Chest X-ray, AP view. Patient: 33 years old, sex M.
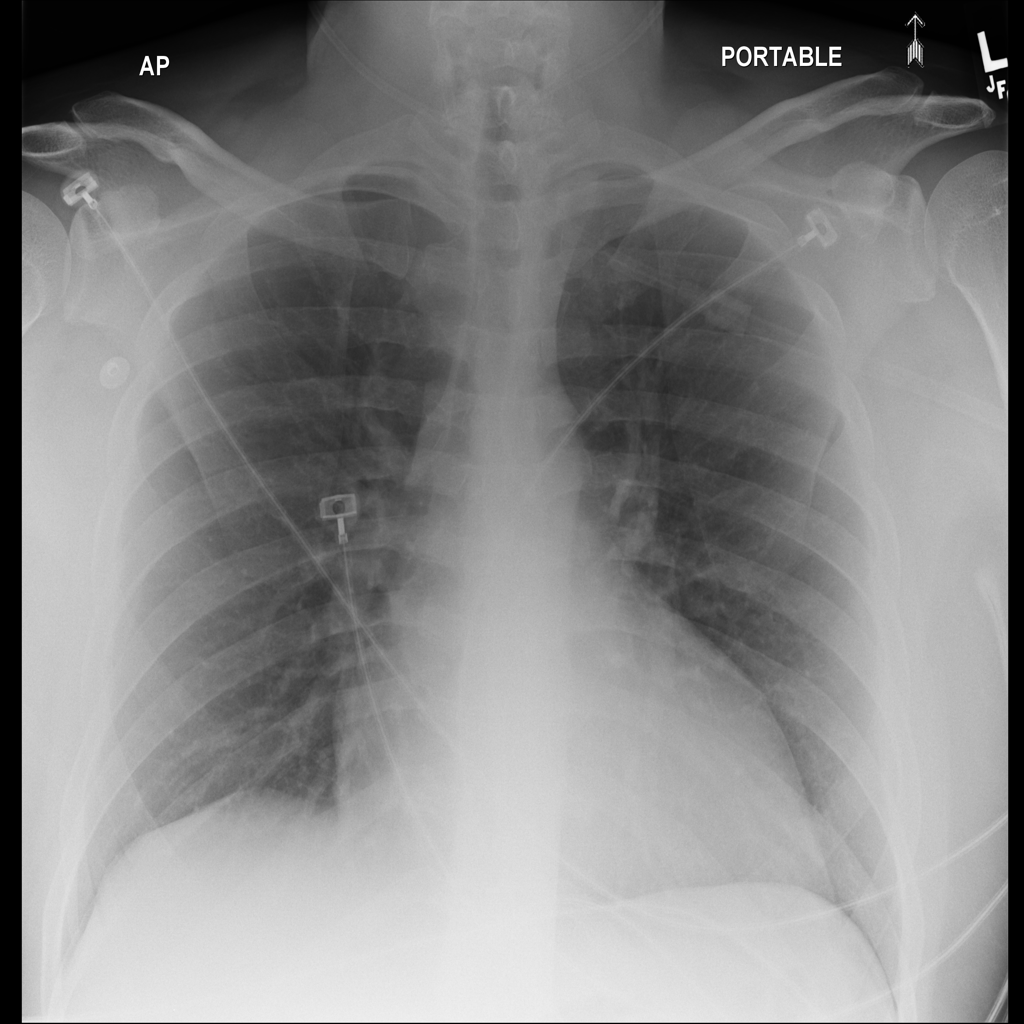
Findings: No Finding